Question: I am trying to implement a scenario in which user will selection one option among many in a group. See picture below:

In figure above, under group named , there are 3 options. User needs to check only 1 option among these. e.g. If user previously selected "Hot". After that he taps on "Mild" then check must disappear from "Hot" and appear on "Mild". I hope you got this point.
To achieve this approach, I need to have reference of either 'a group's childviews' or 'individual checks', . I really don't know what to do at this point... Please help me. Thanks..
'''
<?xml version="1.0" encoding="utf-8"?>
<RelativeLayout xmlns:android="http://schemas.android.com/apk/res/android"
android:layout_width="match_parent"
android:layout_height="match_parent"
android:padding="10dip" >
<TextView
android:id="@+id/childname"
android:layout_width="wrap_content"
android:layout_height="wrap_content"
android:text="Large Text"
android:layout_alignParentLeft="true"
android:paddingLeft="?android:attr/expandableListPreferredItemPaddingLeft"
android:textAppearance="?android:attr/textAppearanceMedium" />
<ImageView
android:id="@+id/checkmark"
android:layout_width="wrap_content"
android:layout_height="wrap_content"
android:layout_alignBottom="@+id/childname"
android:layout_alignParentRight="true"
android:layout_marginRight="22dp"
android:background="@android:color/transparent"
android:src="@drawable/checkmark" />
</RelativeLayout>
'''
'''
list.setOnChildClickListener(new ExpandableListView.OnChildClickListener() {
@Override
public boolean onChildClick(ExpandableListView parent, View v, int groupPosition, int childPosition, long id) {
//how to get reference to other children here to toggle checkmark of current as well as previously tapped child's checkmark?
return false;
}
});
'''
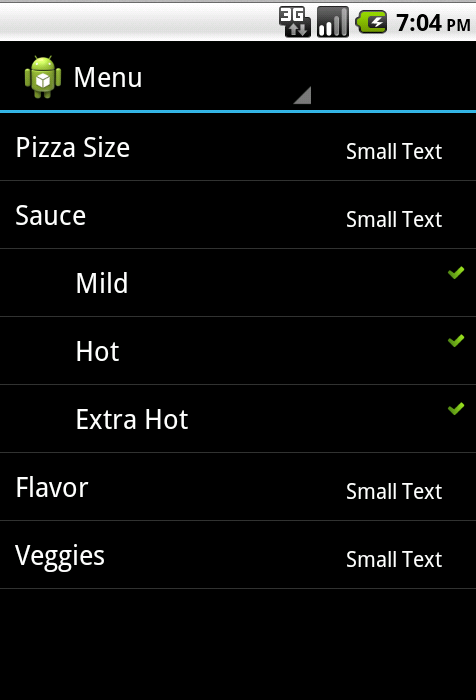
Answer: I used a hashmap to store references of all children when they were created in 'getChildView'. In my custom adapter, I declared:
'''
private HashMap<String, View> childviewReferences = new HashMap<String, View>();
public View getChildView(int groupPosition, int childPosition,
boolean isLastChild, View convertView, ViewGroup parent) {
final String childStr = (String) getChild(groupPosition, childPosition);
LayoutInflater inflator = (LayoutInflater) context.getSystemService(Context.LAYOUT_INFLATER_SERVICE);//context.getLayoutInflater();
convertView = inflator.inflate(R.layout.childlayout, null);
TextView textview = (TextView) convertView.findViewById(R.id.childname);
textview.setText(childStr);
childviewReferences.put(Integer.toString(groupPosition) + Integer.toString(childPosition), convertView);
return convertView;
}
'''
'''
list.setOnChildClickListener(new ExpandableListView.OnChildClickListener() {
@Override
public boolean onChildClick(ExpandableListView parent, View v, int groupPosition, int childPosition, long id) {
CreatePizzaAdapter adapter = (CreatePizzaAdapter) parent.getExpandableListAdapter();
View conv = adapter.getChildviewReferences().get(Integer.toString(groupPosition) + Integer.toString(childPosition));
//now you can find any view and child and do anything
return true;
}
});
'''